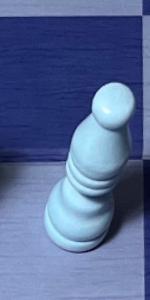
Label: Bishop_White